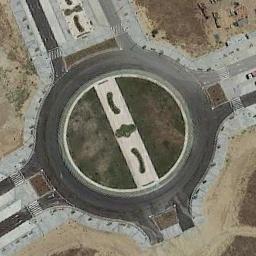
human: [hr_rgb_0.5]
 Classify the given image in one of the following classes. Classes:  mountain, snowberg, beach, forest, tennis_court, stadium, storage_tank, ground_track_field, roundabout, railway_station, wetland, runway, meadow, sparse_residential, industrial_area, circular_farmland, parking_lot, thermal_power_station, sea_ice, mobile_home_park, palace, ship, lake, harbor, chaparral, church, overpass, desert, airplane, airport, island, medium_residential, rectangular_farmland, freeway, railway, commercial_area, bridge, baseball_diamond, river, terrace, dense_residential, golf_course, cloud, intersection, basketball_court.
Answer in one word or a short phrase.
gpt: roundabout